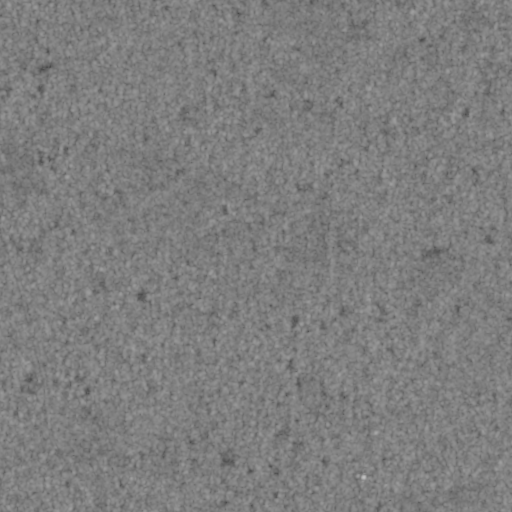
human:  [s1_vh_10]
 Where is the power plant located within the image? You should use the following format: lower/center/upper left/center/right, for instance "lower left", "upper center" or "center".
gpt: The power plant is located in the center left of the image.
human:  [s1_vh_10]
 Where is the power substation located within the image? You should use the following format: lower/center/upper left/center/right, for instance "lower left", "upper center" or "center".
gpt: The power substation is located in the center left of the image.
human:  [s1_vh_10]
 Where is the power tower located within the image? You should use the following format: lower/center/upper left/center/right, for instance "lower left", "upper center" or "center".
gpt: The power tower is located in the lower of the image.
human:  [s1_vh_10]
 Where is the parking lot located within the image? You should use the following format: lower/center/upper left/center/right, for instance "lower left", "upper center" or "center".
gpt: There is no parking lot in the image.

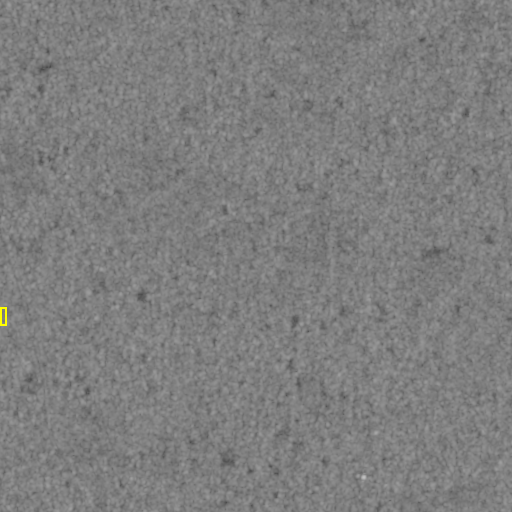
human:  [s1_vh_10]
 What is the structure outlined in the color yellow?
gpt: The structure outlined in yellow is a power plant.
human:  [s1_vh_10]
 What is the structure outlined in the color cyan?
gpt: There is no cyan outline.